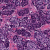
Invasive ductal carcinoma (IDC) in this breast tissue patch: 0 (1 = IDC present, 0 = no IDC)